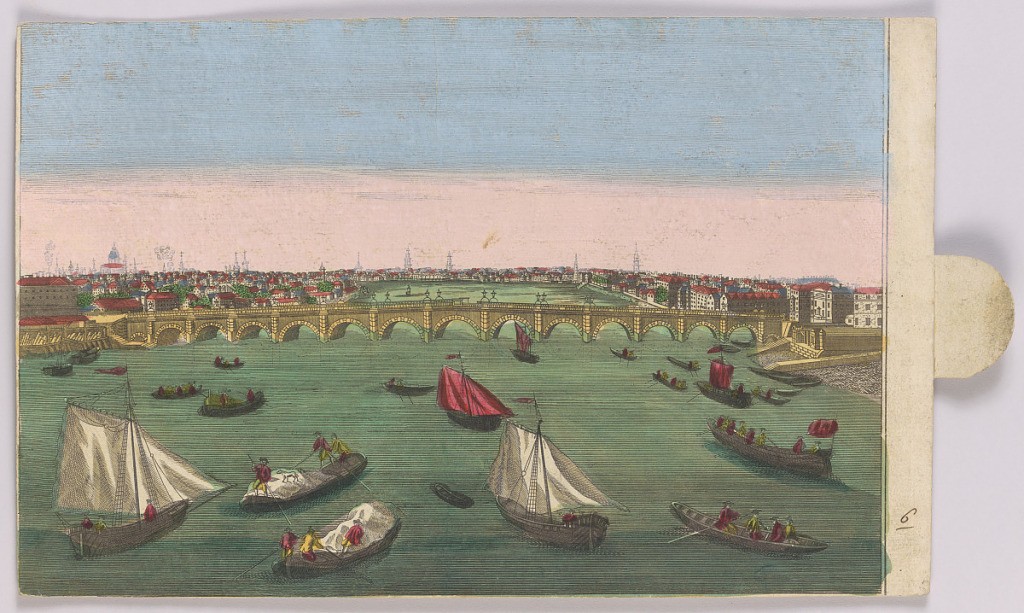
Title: Peep-Show Print
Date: mid-18th century
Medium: Engraving and brush and wash on paper
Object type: Print
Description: Peep-show print